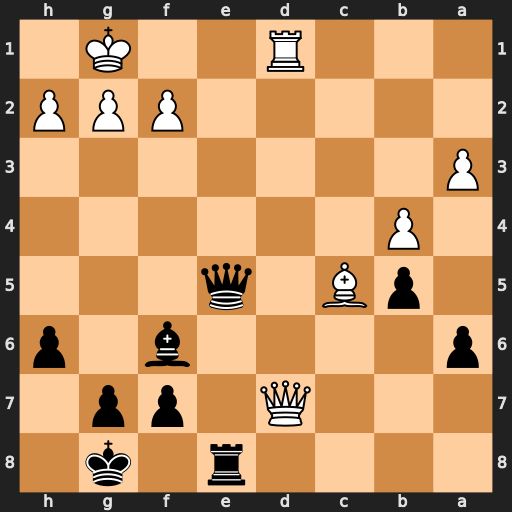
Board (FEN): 4r1k1/3Q1pp1/p4b1p/1pB1q3/1P6/P7/5PPP/3R2K1
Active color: b
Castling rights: -
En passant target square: -
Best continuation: Qe1+ Rxe1 Rxe1#